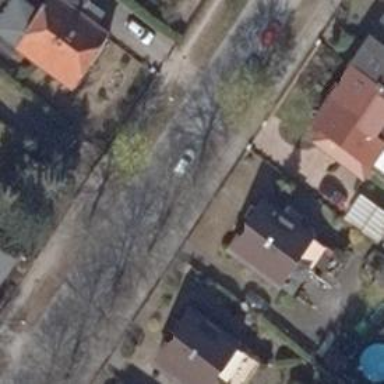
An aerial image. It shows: Footway along the road.